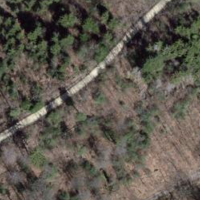
EUNIS habitat code: 41
Species observed at this site:
Ilex aquifolium